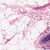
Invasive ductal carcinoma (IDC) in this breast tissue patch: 0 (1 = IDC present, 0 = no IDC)